Question: I added an empty file called notes.txt to my project in Xcode 5. It is a list of comments that start with either an asterisk or hyphen, along with some blank lines. While editing it initially, the font size was fine. But after viewing some source files and coming back to notes.txt, the font was suddenly noticeably smaller.
I'm not seeing any font settings in the File Inspector in the Utilities view on the right side of the Xcode window. The file type is "Default - Plain Text". I tried changing this to "Objective-C Source" to see if that would have any effect, but it didn't.
The theme I'm using in Xcode's Fonts & Colors pref pane is Midnight, with Menlo Regular - 14.0 for the source editor, and Menlo Regular - 13.0 for the console (but I'm about to set that to 14.0 as well). However, the notes.txt file seems to be using a font of size 10 or 11. How can I fix this?
Edit: I just added a new line to the file, and I can see that the smaller text is in fact a different font. In the picture below, line 23 is old text and line 25 is new text. Line 25 looks like the Menlo font that I'd expect.

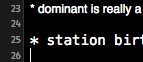
Answer: I think its a bug in Xcode 5.0
You can temporary fix it by right click on the text file -> open as -> preview, and then right click -> open as -> source code again.